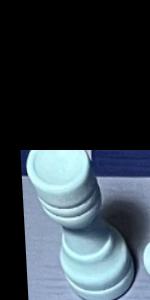
Label: Rook_White